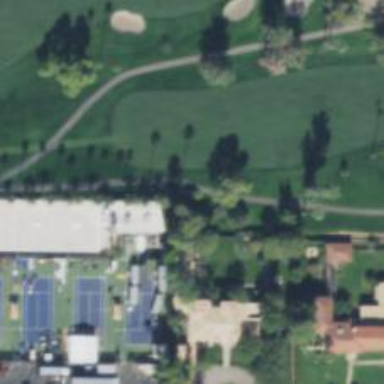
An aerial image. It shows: Path designated for golf carts.